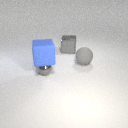
large gray metal cube behind large gray rubber sphere